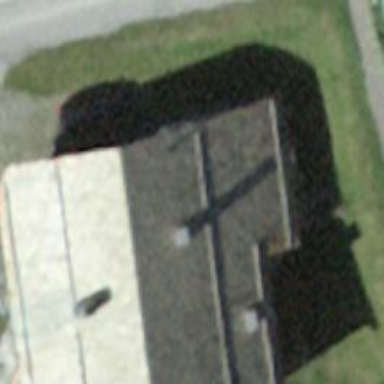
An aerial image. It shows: Building with gabled roof oriented across its structure.